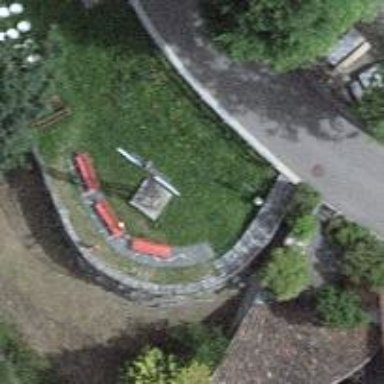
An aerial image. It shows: Historic wayside cross.